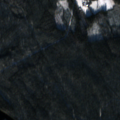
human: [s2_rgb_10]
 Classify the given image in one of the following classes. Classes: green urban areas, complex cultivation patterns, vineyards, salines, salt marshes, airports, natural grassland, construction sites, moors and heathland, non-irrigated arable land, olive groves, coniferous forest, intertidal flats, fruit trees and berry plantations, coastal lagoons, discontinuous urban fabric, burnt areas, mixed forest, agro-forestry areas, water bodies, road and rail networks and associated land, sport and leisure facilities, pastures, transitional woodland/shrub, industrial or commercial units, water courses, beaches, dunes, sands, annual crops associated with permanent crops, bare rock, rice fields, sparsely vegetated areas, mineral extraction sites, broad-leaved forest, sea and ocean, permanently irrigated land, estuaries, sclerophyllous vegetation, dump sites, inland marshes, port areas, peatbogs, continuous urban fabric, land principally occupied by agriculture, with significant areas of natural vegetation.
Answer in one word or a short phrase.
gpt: coniferous forest, mixed forest, water bodies